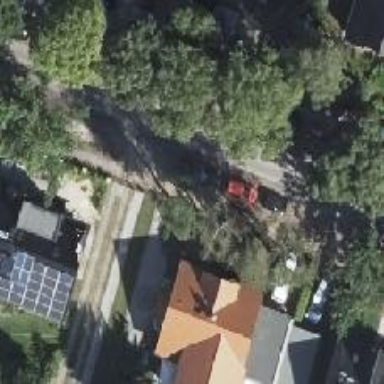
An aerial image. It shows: Residential road.